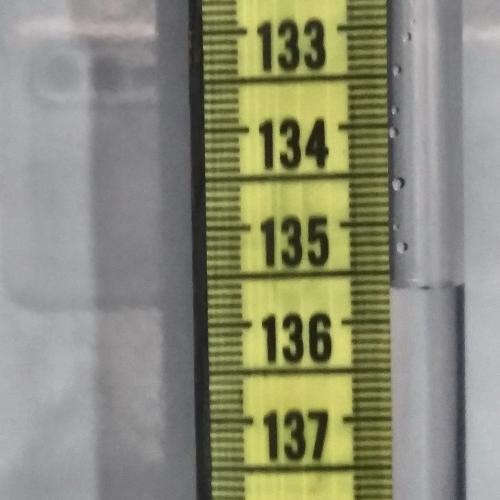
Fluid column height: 135.7 cm